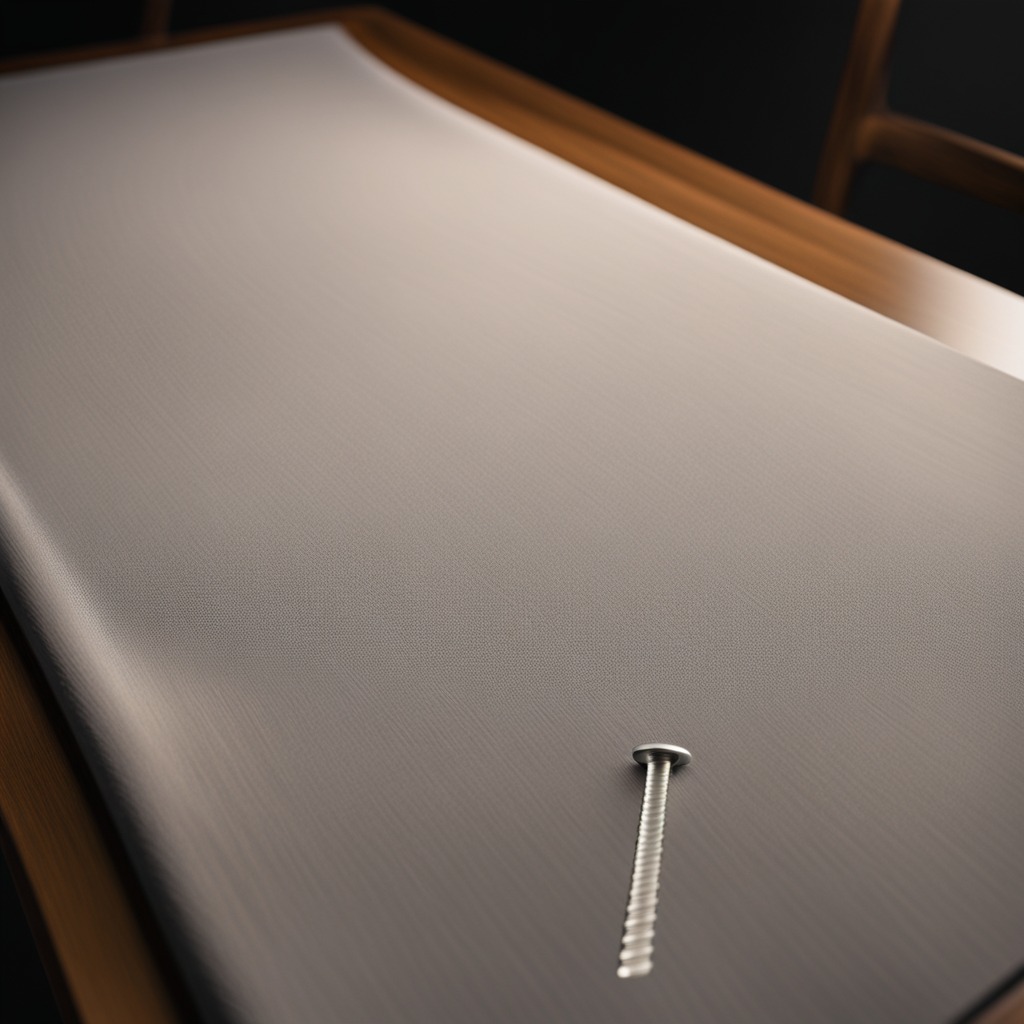
A metal screw lies on the wooden table.